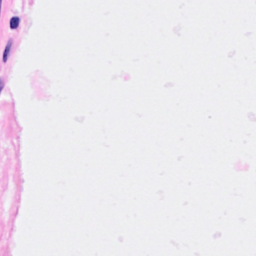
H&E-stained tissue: Breast